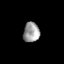
Tissue: prostate
Cell type: T cells
Senescence score: 0.684
Nuclear area (px): 318
Mean DAPI intensity: 155.799